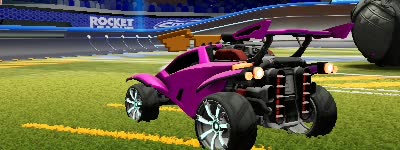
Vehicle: octane